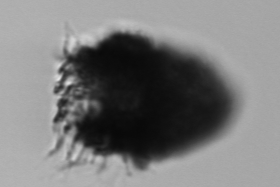
Label: Stenosemella_pacifica